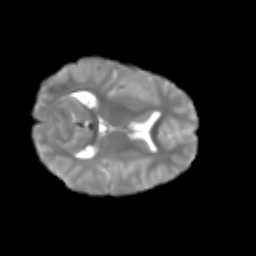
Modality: T2w
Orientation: axial
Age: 6
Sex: male
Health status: healthy